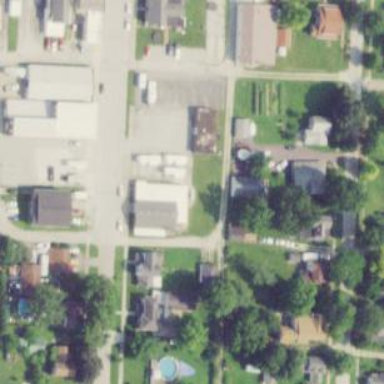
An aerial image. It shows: Alley classified as service road.